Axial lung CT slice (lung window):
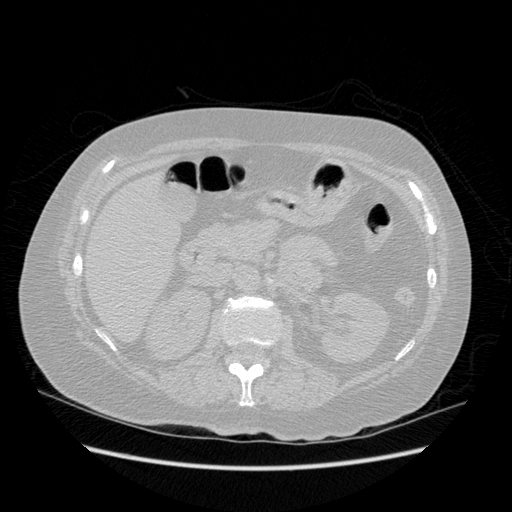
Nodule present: no